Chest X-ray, PA view. Patient: 43 years old, sex F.
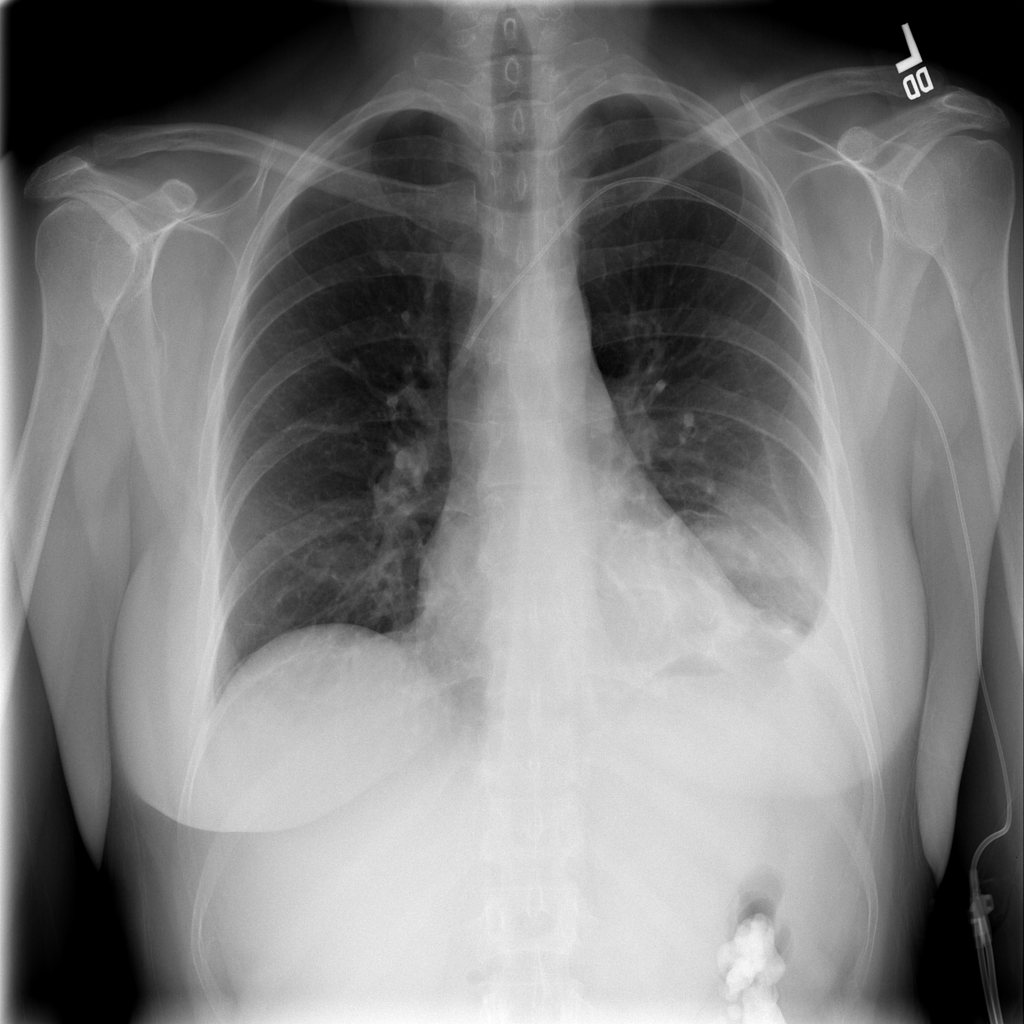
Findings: Atelectasis, Consolidation, Effusion